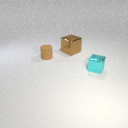
large brown metal cube behind small cyan metal cube